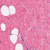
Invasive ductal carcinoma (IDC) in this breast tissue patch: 0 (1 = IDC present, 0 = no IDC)